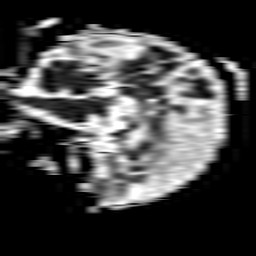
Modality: ADC
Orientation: sagittal
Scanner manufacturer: philips
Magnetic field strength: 1.5 T
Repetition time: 4.6 s
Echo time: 0.07505 s